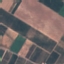
Land use / land cover: PermanentCrop